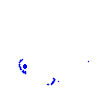
Particle: kaon